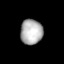
Tissue: lung
Cell type: Epithelial cells
Senescence score: 0.2164
Nuclear area (px): 552
Mean DAPI intensity: 174.697